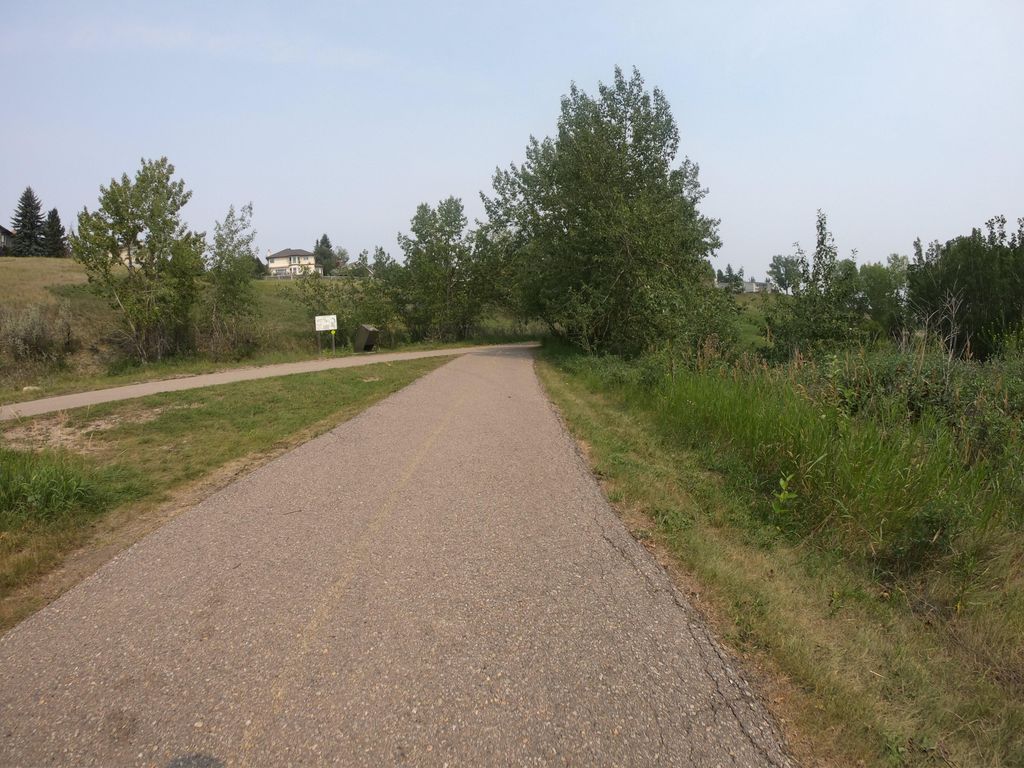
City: calgary